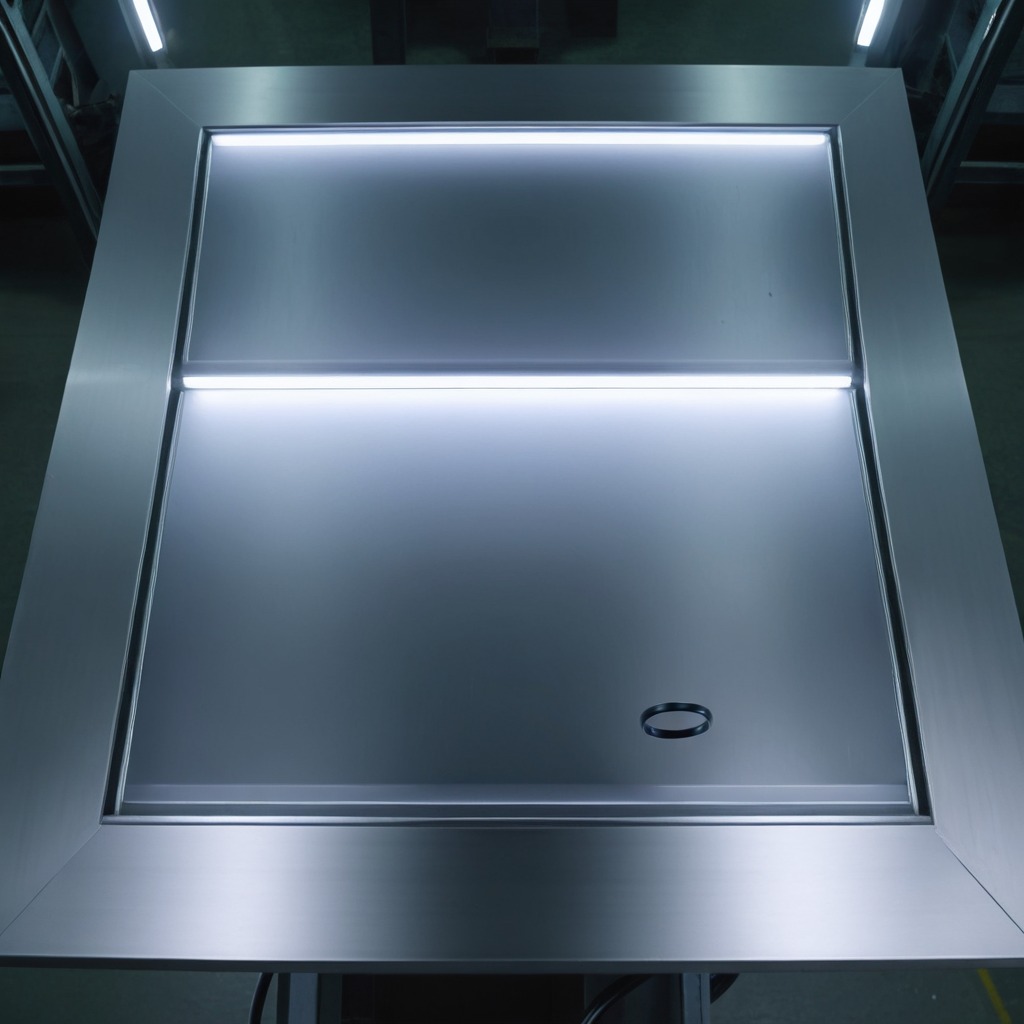
A rubber O-ring lies on the metal table in a machine shop under fluorescent lights.